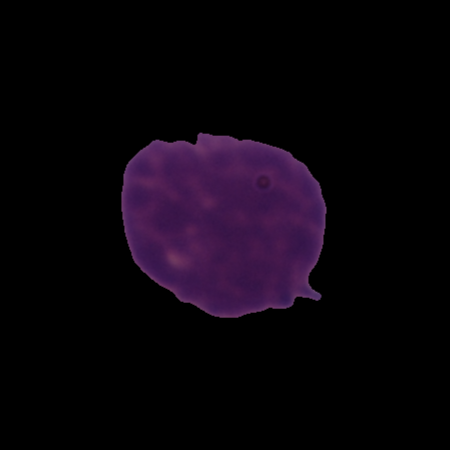
Label: healthy